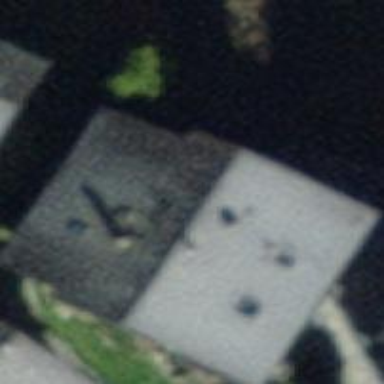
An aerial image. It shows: Guest house for tourism.